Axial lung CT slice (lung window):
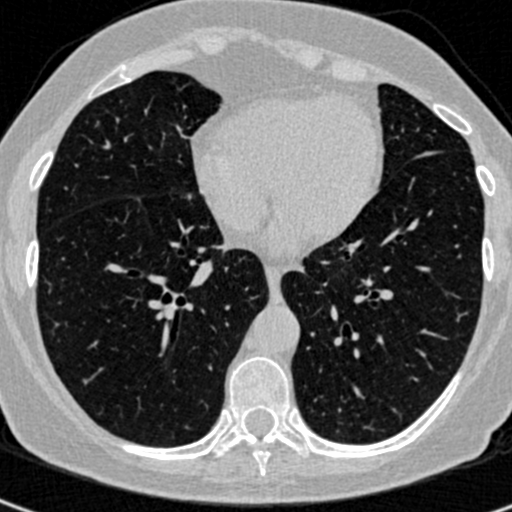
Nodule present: no